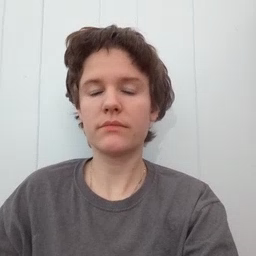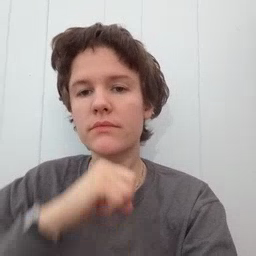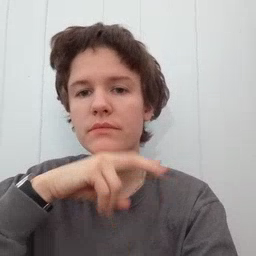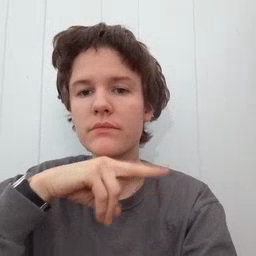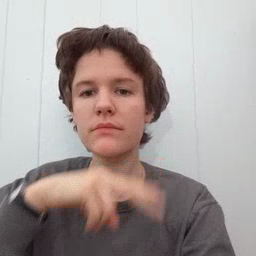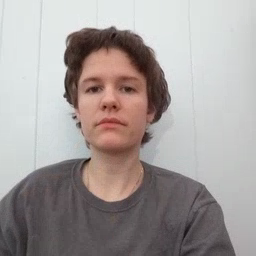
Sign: frog